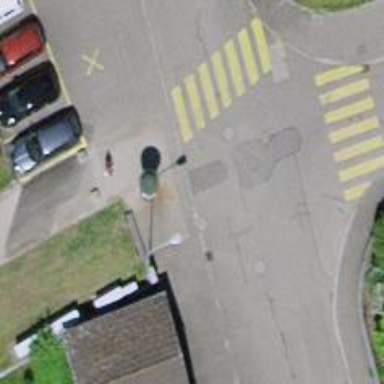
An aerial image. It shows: Pedestrian road.